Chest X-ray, AP view. Patient: 50 years old, sex F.
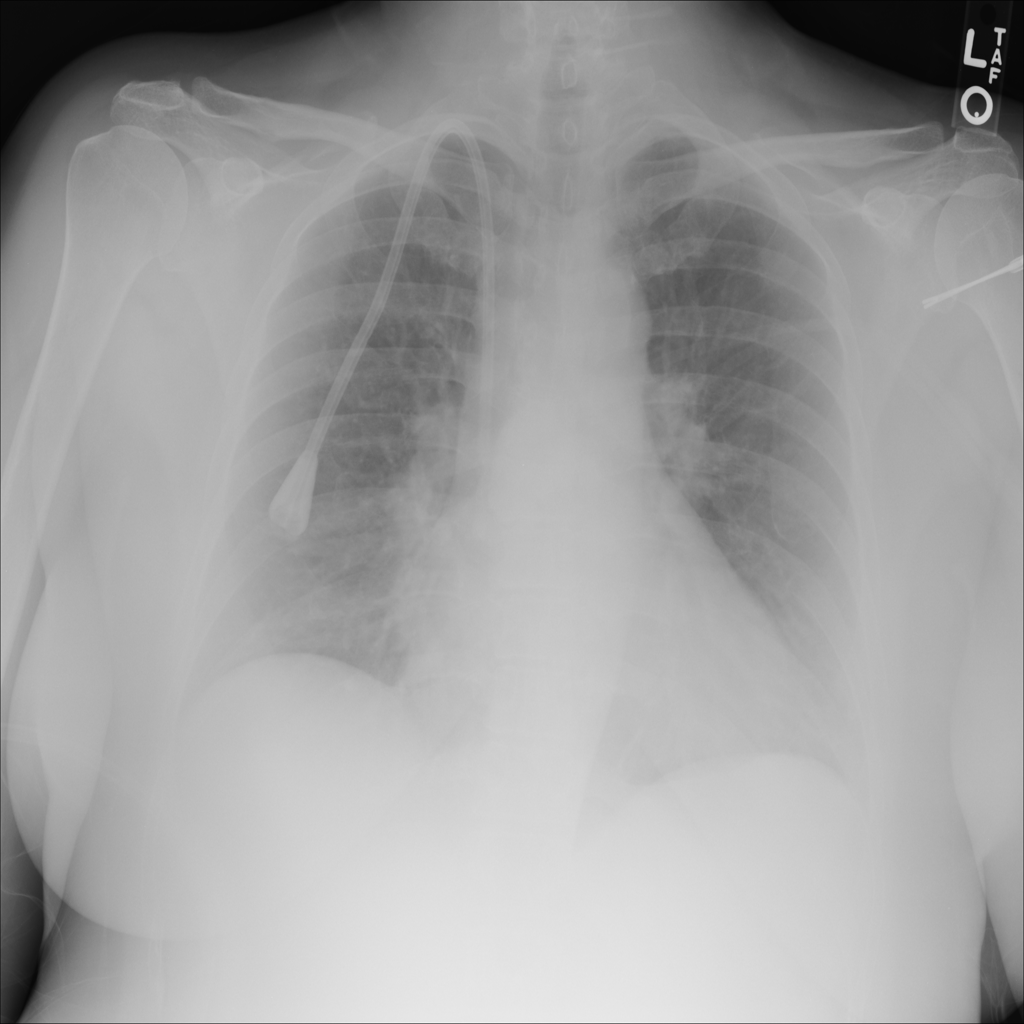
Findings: No Finding